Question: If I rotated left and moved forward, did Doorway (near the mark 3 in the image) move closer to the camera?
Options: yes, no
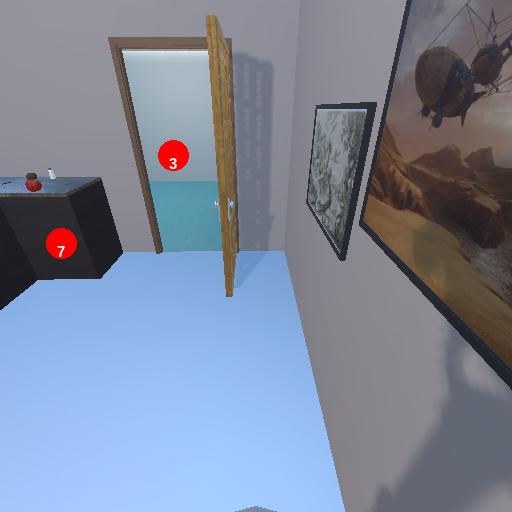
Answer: yes